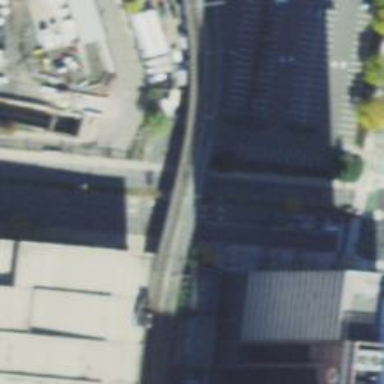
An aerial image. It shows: Bridge for light rail railway electrified with contact line.